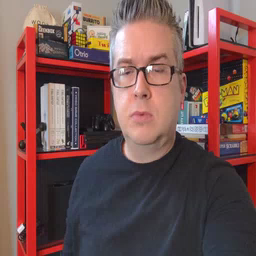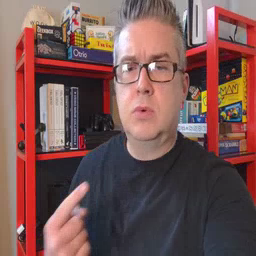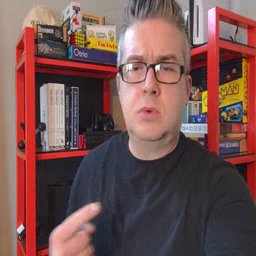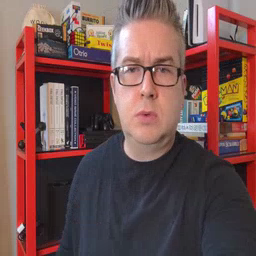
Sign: owie